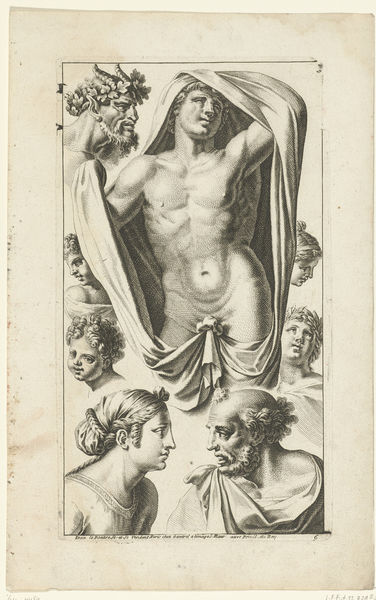
Titel: Studies van hoofden
Künstler: Jean Lepautre
Standort: Amsterdam
Institution: Rijksmuseum
Schlagwörter: gott, mann, nackt, umhang, weiß, brust, frau, köpfe, profil, schwarz, skizze, porträt, gewand, kind, locken, papier, studie, zopf, radierung, junger mann, teufel, bacchus, pan, venus, bachus, saturn, ariadne, lockern, gehörnter